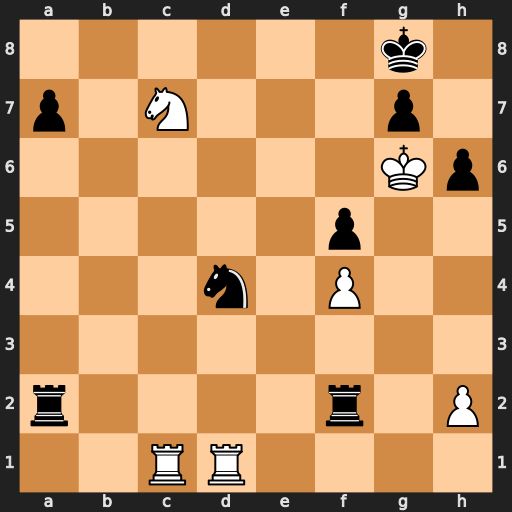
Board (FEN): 6k1/p1N3p1/6Kp/5p2/3n1P2/8/r4r1P/2RR4
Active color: w
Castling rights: -
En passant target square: -
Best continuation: Rxd4 Rg2+ Kxf5